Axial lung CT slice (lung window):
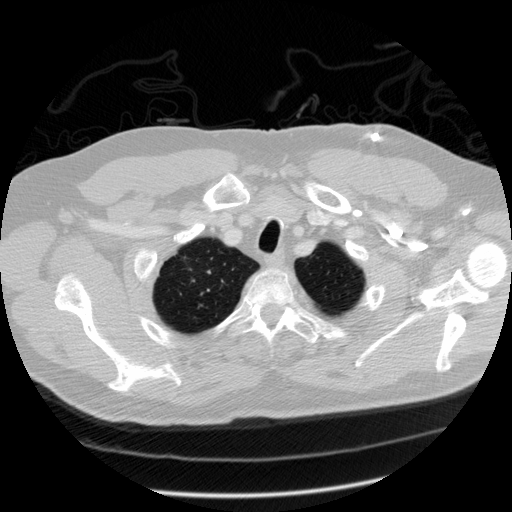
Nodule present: no